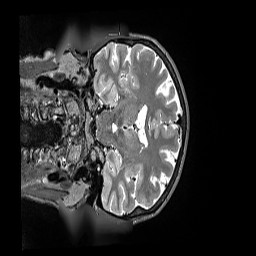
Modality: T2w
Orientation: coronal
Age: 58
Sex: male